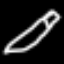
Label: pencil